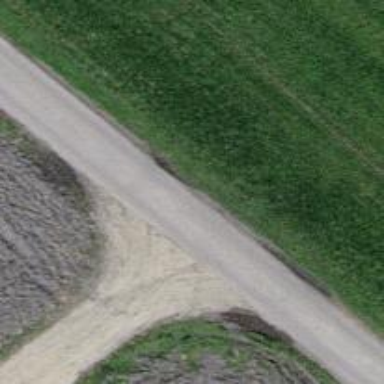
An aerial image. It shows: Unpaved track with grade4 tracktype.